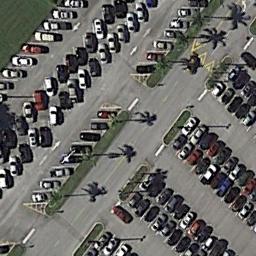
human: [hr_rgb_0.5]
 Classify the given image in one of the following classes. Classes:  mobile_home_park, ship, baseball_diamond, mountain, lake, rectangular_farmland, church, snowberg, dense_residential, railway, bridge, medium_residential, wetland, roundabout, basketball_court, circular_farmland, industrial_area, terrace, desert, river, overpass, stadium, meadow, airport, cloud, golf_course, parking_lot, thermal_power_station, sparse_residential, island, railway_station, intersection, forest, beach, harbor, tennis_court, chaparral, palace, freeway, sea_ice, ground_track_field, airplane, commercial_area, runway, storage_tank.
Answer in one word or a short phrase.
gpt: parking_lot